高一 · 计数
(2020 秋・海淀区期末) 在 “互联网 + ” 时代，国家积极推动信息化技术与传统教学方式的深度融合, 实现线上、线下融合式教学模式变革. 某校高一、高二和高三学生人数如图所示. 采用分层抽样的方法调查融合式教学模式的实施情况, 在抽取样本中, 高一学生有 16 人, 则该样本中的高三学生人数为

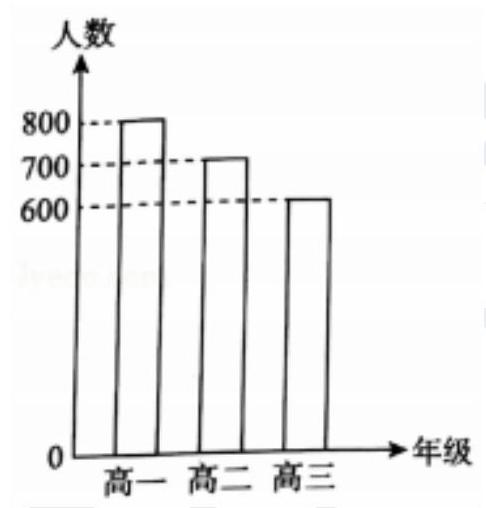
答案: 12 .
解析: 解: 根据直方图知, 抽样比例为 $\frac{16}{800}=\frac{1}{50}$,

所以应该抽取高三人数为 $600 \times \frac{1}{50}=12$ (人).

故答案为: 12 .